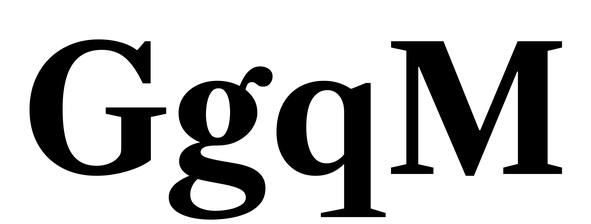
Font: LibreCaslonText_Bold